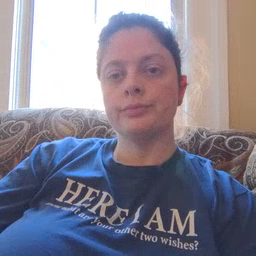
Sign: brother